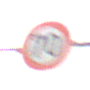
Verkehrszeichen: Geschwindigkeit70
Umgebung: Outdoor, Nature
Tageszeit: MorningAfternoon
Wetter: Overcast
Licht: Natural
Jahreszeit: NotSpecified
Kontrast: LowContrast